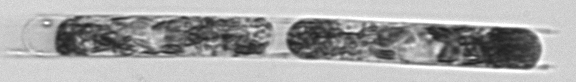
Label: Hemiaulus